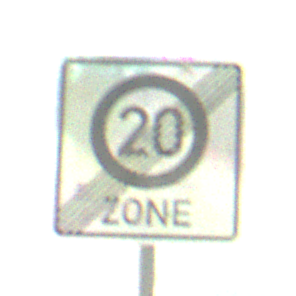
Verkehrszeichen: EndeZone20
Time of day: Midday
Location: Outdoor (RoadRail)
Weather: PartlyCloudy
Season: NotSpecified
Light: Natural